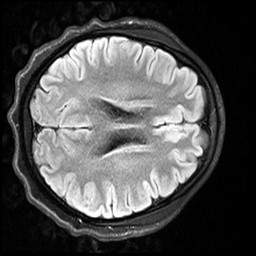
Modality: FLAIR
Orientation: axial
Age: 18
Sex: female
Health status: healthy
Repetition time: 12 s
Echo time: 0.095 s